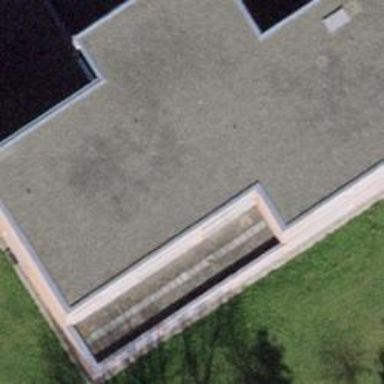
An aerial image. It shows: School.